高二 · 解析几何
如图, 设椭圆 $C: \frac{x^{2}}{a^{2}}+\frac{y^{2}}{b^{2}}=1(a>b>0)$ 的左右焦点为 $\mathrm{F}_{1}, \mathrm{~F}_{2}$, 上顶点为 $\mathrm{A}$, 点 $\mathrm{B}$ 和点 $\mathrm{F}_{2}$ 关于 $F_{1}$ 对称, 且 $A B \perp A F_{2}, A, B, F_{2}$ 三点确定的圆 $M$ 恰好与直线 $x-\sqrt{3} y-3=0$ 相切.

(1) 求椭圆的方程 C;

(2) 过 $F_{1}$ 作一条与两坐标轴都不垂直的直线 $I$ 交椭圆于 $P, Q$ 零点, 在 $x$ 轴上是否存在点 $N$, 使得 $N F_{1}$ 恰为 $\triangle P N Q$ 的内角平分线, 若存在, 求出点 $N$ 的坐标, 若不存在, 请说明理由.
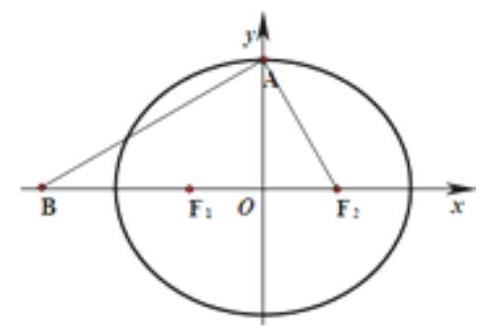
答案: (1) 解: 由题意可知: $F_{1}(-c, 0), B(-3 c, 0), M$ 的圆心坐标为 $F_{1}(-c, 0)$,半径为 $2 \mathrm{c}$, 由直线 $x-\sqrt{3} y-3=0$ 与圆 $\mathrm{M}$ 相切, $\frac{|-c-3|}{\sqrt{1+(\sqrt{3})^{2}}}=2 c$, 解得: $c=1$,由 $A B \perp A F_{2}, \quad A O \perp B F_{1} ，$由射影定理可知: $b^{2}=B O^{2}=B O \cdot O F_{2}=2 c \cdot c=3$, 即 $b^{2}=3$,$	herefore \mathrm{a}^{2}=\mathrm{b}^{2}+\mathrm{c}^{2}=4$,椭圆的方程 C: $\frac{x^{2}}{4}+\frac{y^{2}}{3}=1$（2）解：假设存在满足条件的点 $N\left(x_{0}, 0ight)$, 由题意可知: 直线 $l$ 的方程为 $y=k(x+1)(k
eq 0)$,设 $P\left(x_{1}, y_{1}ight), Q\left(x_{2}, y_{2}ight)$ ，由 $\left\{\begin{array}{l}y=k(x+1) \ \frac{x^{2}}{4}+\frac{y^{2}}{3}=1\end{array}ight.$,$	herefore 3 \mathrm{x}^{2}+4 \mathrm{k}^{2}(\mathrm{x}+1)^{2}=12$,$	herefore\left(3+4 k^{2}ight) x^{2}+8 k^{2} x+4 k^{2}-12=0$,$	herefore \mathrm{x}_{1}+\mathrm{x}_{2}=-\frac{8 k^{2}}{3+4 k^{2}}, \mathrm{x}_{1} \cdot \mathrm{x}_{2}=\frac{4 k^{2}-12}{3+4 k^{2}}$,$\because N F_{1}$ 恰为 $	riangle P N Q$ 的内角平分线,$$	herefore \mathrm{k}_{\mathrm{NP}}=-\mathrm{k}_{\mathrm{MQ}} \quad, \quad \frac{y_{1}}{x_{1}-x_{0}}=-\frac{y_{2}}{x_{2}-x_{0}}$$$$	herefore \frac{k\left(x_{1}+1ight)}{x_{1}-x_{0}}=-\frac{k\left(x_{2}+1ight)}{x_{2}-x_{1}}$$$	herefore\left(\mathrm{x}_{1}+1ight)\left(\mathrm{x}_{1}-\mathrm{x}_{0}ight)=-\left(\mathrm{x}_{2}+1ight)\left(\mathrm{x}_{2}-\mathrm{x}_{0}ight)$,$$	herefore x_{0}=\frac{x_{1}+x_{2}+2 x_{1} x_{2}}{x_{1}+x_{2}+2}=\frac{-\frac{8 k^{2}}{3+4 k^{2}}+\frac{8 k^{2}-24}{3+4 k^{2}}}{2-\frac{8 k^{2}}{3+4 k^{2}}}=-4$$$	herefore$ 存在点 $\mathrm{N}$ 的坐标为 $(-4,0)$